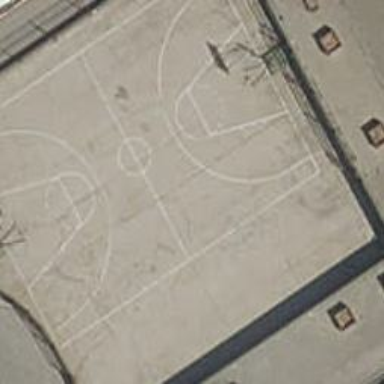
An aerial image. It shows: Basketball court on leisure land pitch.